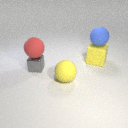
large blue rubber sphere above large yellow rubber cube